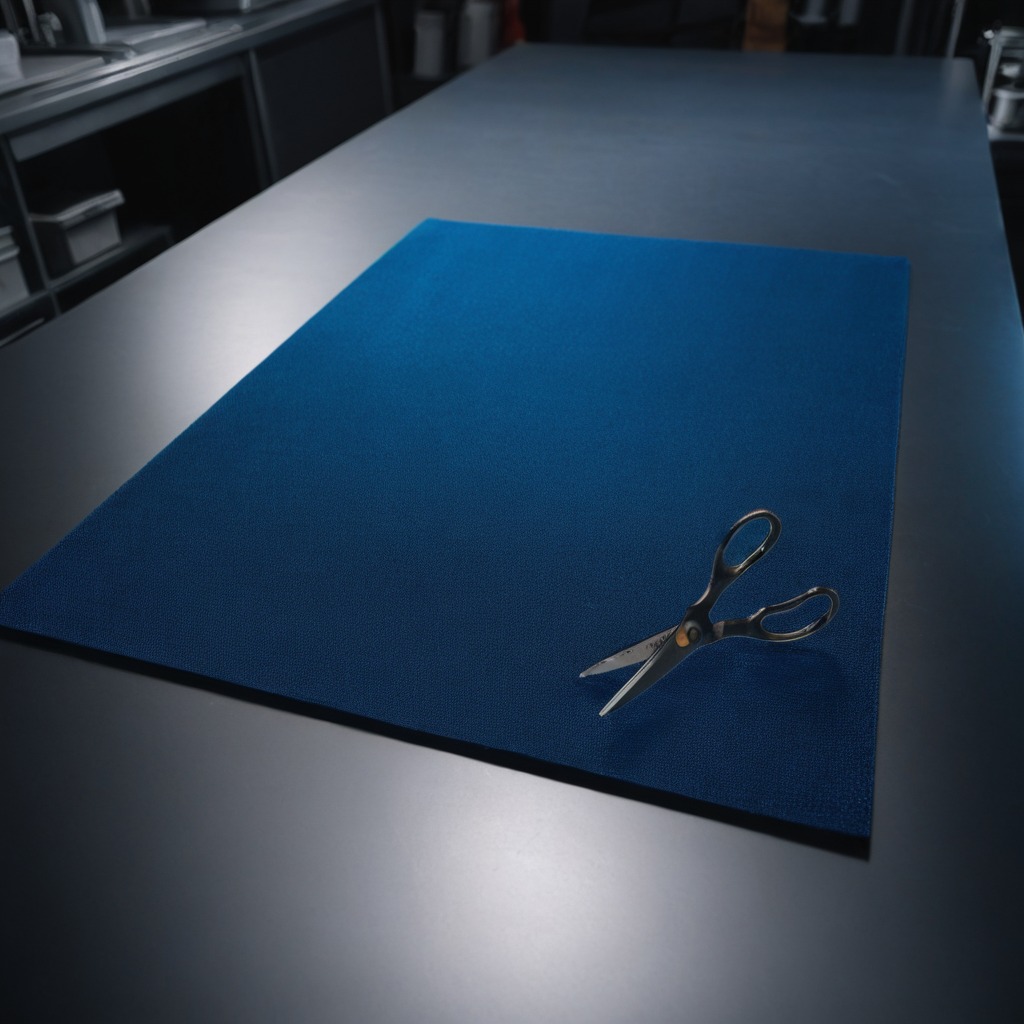
A scissor is lying on the tabletop.